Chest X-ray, PA view. Patient: 46 years old, sex M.
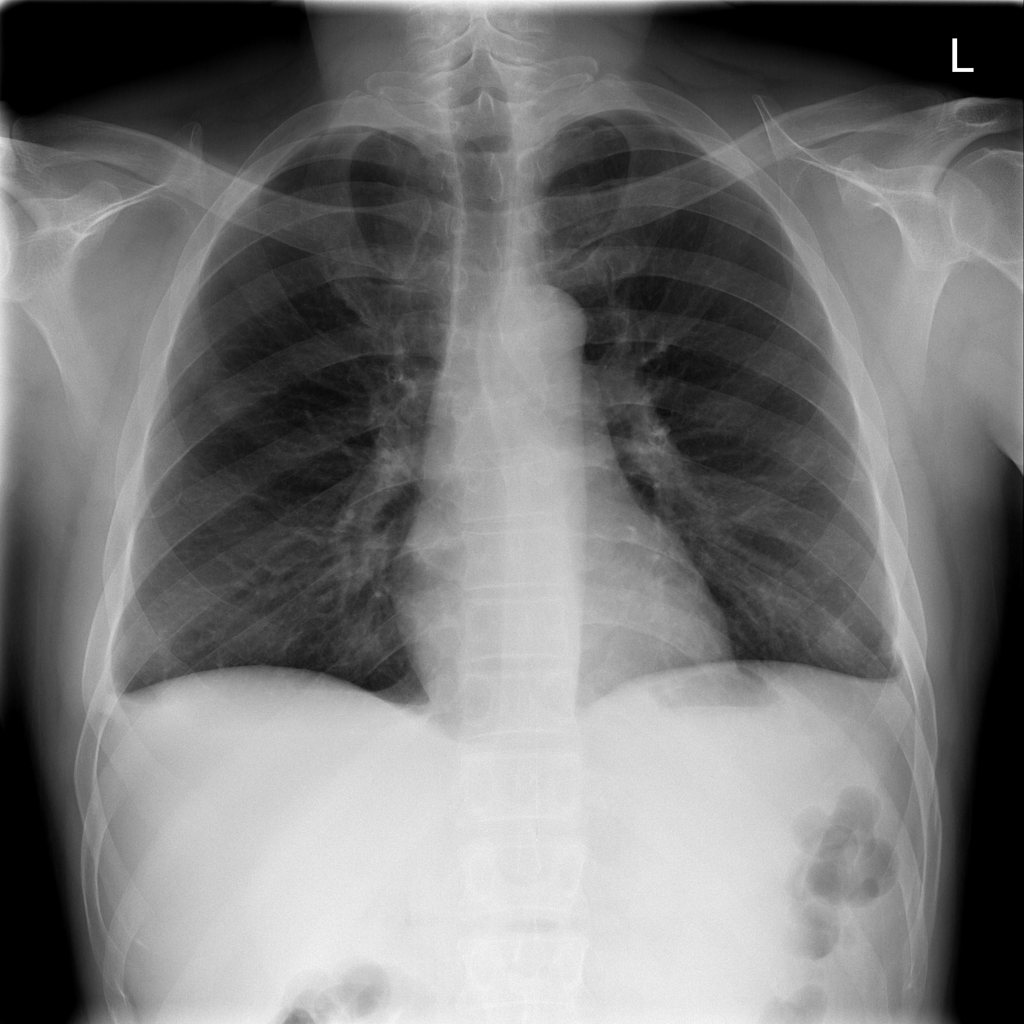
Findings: No Finding